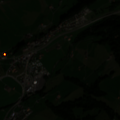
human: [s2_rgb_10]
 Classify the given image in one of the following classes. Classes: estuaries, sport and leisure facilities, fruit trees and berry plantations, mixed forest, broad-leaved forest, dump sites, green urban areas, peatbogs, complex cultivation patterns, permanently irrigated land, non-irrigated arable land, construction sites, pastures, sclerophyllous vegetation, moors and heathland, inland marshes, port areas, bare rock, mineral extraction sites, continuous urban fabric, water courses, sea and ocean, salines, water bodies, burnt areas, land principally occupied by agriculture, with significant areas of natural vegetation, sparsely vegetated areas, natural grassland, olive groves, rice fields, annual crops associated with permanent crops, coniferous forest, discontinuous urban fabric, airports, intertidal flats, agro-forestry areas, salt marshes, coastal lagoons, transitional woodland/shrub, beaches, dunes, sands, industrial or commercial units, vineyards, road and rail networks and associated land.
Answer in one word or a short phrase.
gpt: discontinuous urban fabric, complex cultivation patterns, mixed forest